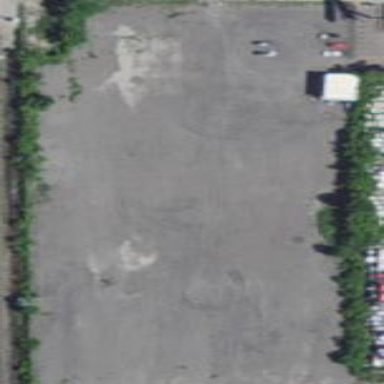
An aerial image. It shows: Brownfield area.